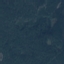
Land use / land cover class: Forest